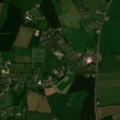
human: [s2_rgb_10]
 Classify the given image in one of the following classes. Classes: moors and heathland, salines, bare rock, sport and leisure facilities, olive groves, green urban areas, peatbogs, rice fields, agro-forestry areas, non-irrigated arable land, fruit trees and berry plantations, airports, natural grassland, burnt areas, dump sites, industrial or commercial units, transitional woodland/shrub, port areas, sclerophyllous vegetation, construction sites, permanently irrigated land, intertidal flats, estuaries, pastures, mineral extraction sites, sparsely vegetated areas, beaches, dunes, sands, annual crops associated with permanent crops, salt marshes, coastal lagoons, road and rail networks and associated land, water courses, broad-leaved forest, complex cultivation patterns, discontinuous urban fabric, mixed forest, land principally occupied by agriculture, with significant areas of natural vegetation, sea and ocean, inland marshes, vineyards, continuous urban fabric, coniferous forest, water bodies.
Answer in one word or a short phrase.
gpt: non-irrigated arable land, pastures